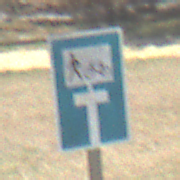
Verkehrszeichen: SackgasseRadverkehrFussgaengerDurchlaessig
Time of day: Midday
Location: Outdoor (Nature)
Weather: Clear
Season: NotSpecified
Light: Natural